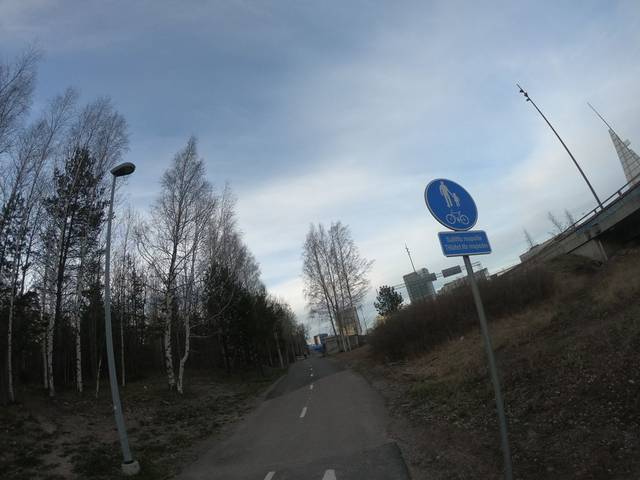
Region: Finland
Coordinates: 60.17, 24.823